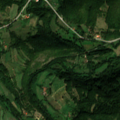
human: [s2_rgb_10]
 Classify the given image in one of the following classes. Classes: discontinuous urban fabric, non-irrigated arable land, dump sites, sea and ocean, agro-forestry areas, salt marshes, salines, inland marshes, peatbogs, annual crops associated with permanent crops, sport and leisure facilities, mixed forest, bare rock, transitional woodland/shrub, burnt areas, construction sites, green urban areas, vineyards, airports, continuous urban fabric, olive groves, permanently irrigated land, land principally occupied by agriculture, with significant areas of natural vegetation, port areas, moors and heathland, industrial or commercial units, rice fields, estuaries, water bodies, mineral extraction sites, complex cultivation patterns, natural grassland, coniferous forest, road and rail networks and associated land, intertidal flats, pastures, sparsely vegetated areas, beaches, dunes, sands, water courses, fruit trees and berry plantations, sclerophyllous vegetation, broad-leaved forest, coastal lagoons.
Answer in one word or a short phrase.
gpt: complex cultivation patterns, land principally occupied by agriculture, with significant areas of natural vegetation, broad-leaved forest